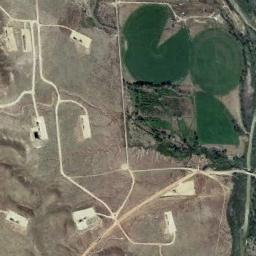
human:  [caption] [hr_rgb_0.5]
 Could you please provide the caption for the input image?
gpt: A circular, Fan-shaped, Green, Circular farmland .

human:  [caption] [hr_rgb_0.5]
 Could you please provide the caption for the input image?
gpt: Three circle farmland are in the bare land .

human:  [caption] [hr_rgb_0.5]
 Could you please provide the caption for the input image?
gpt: A dark green circular farmland and two fan-shaped farmlands are on the wasteland and some roads go through the wasteland .

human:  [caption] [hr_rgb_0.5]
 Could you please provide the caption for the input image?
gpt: Only the round farmland is in the upper right corner .

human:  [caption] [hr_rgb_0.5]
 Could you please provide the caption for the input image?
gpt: There are two circular farmlands beside a wasteland .